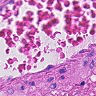
Metastatic tissue present: no